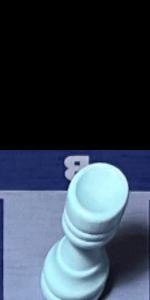
Label: Rook_White